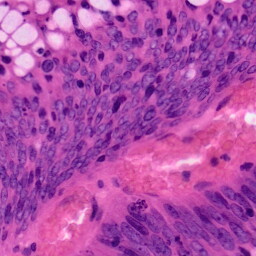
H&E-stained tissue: Colon